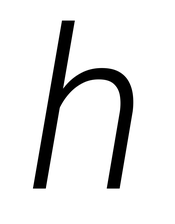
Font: Roboto-Italic_Light_Italic